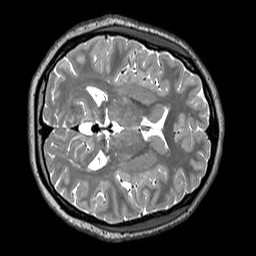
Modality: T2w
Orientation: axial
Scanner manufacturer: siemens
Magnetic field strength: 3 T
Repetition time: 3.2 s
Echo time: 0.406 s